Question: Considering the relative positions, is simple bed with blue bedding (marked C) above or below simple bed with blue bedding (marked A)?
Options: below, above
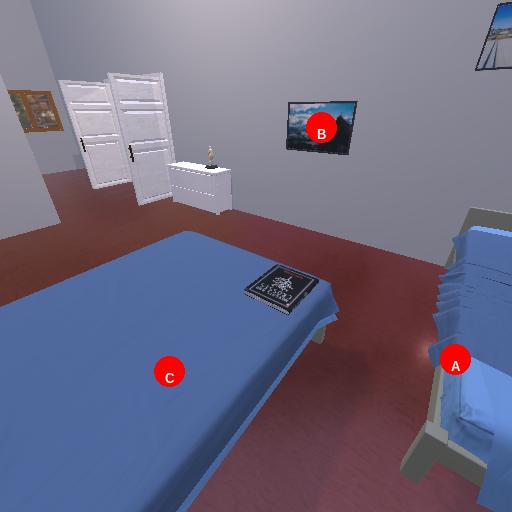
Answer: below